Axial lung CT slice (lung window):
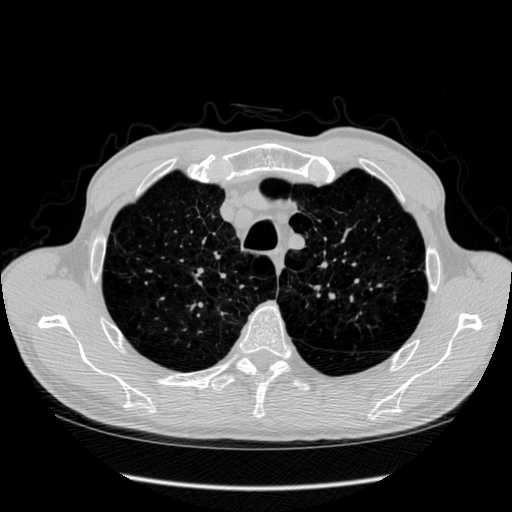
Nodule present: no